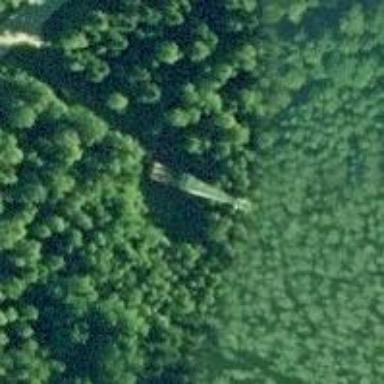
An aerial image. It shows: Communication mast tower.